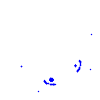
Particle: pion